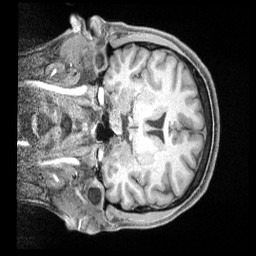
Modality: T1w
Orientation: coronal
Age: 38
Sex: male
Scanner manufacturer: siemens
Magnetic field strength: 3 T
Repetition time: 2 s
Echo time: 0.00211 s